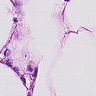
Metastatic tissue present: yes